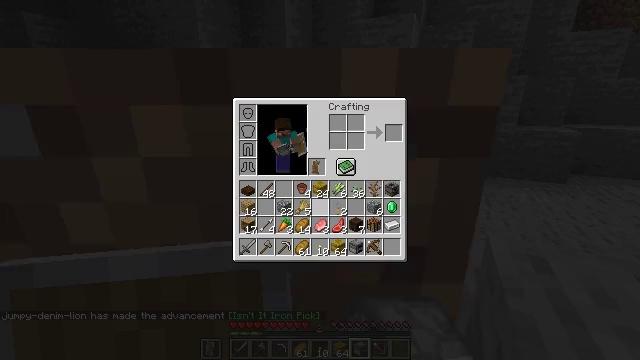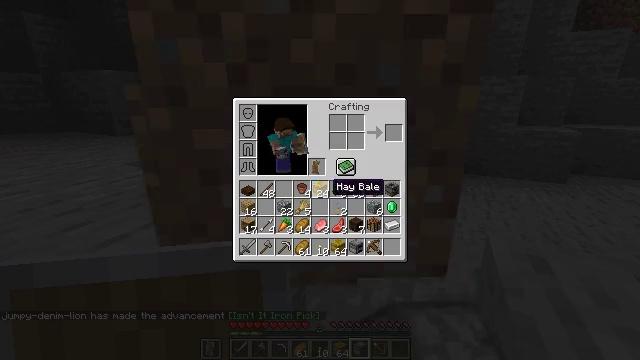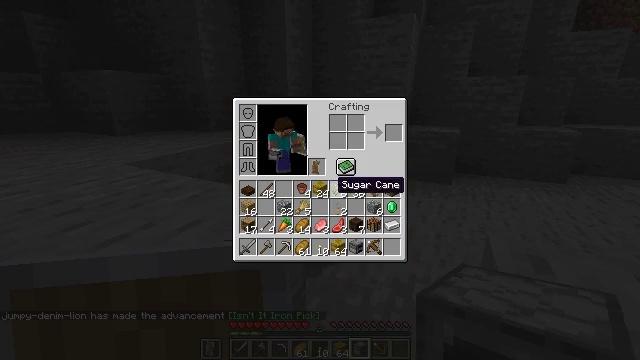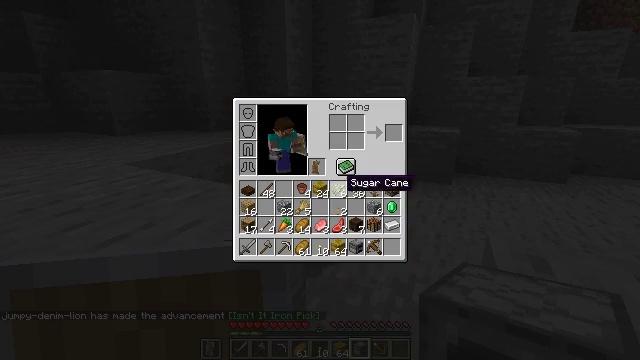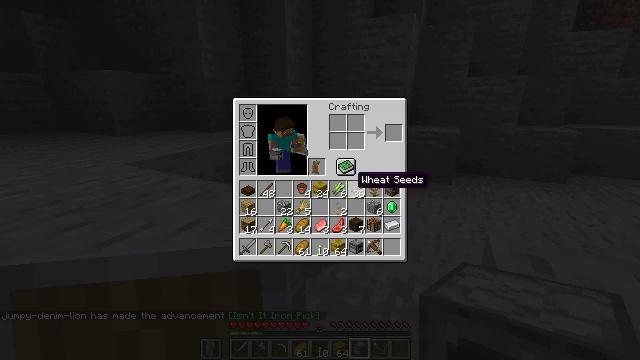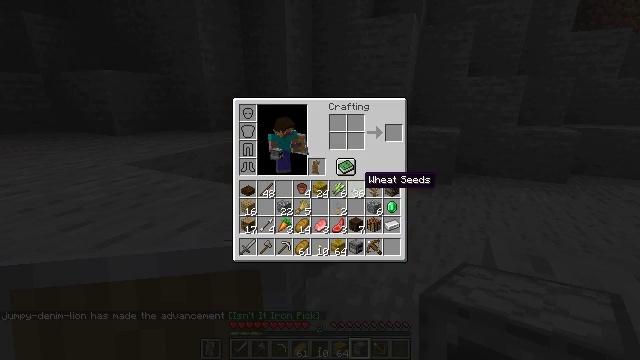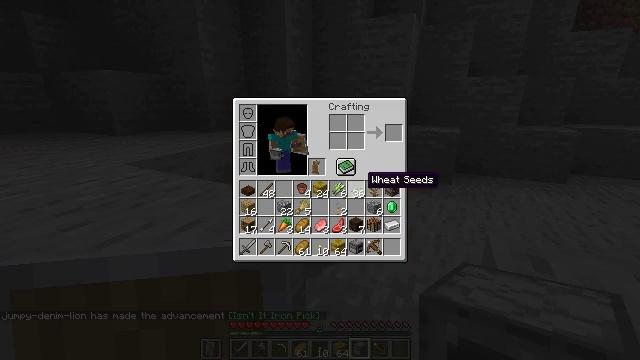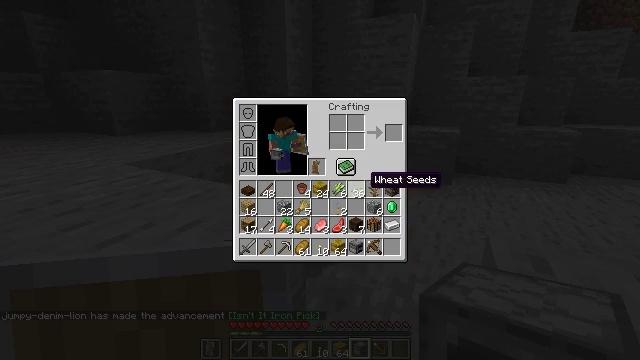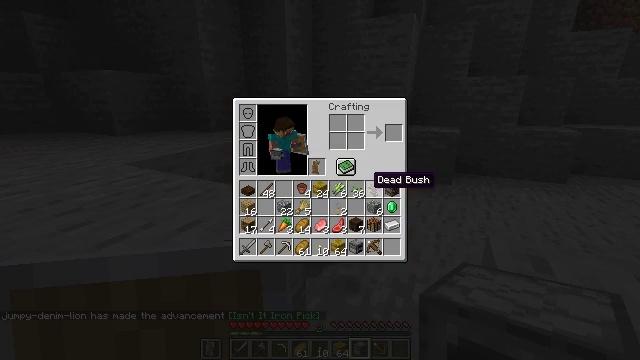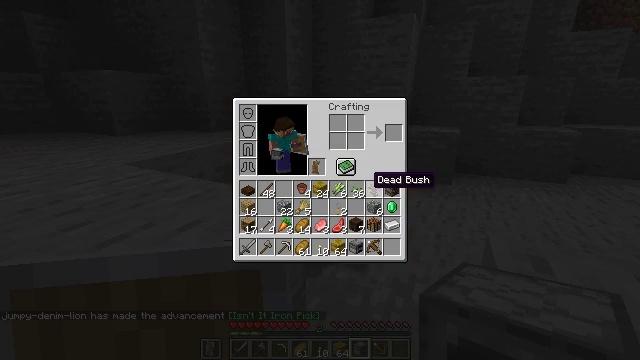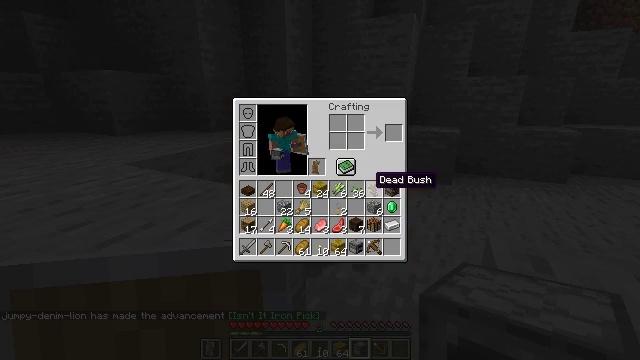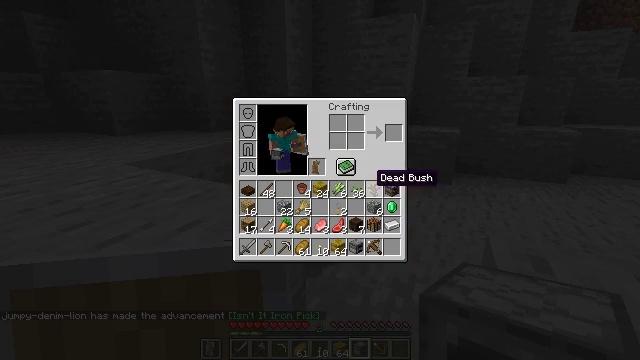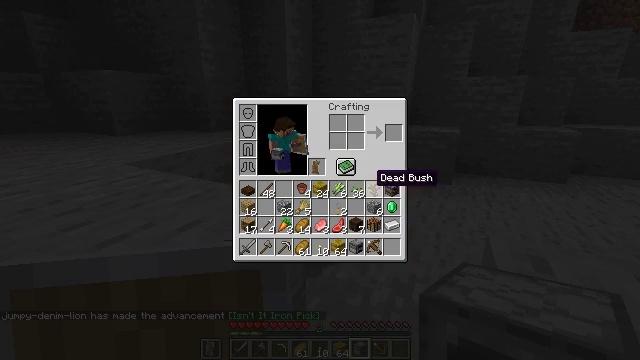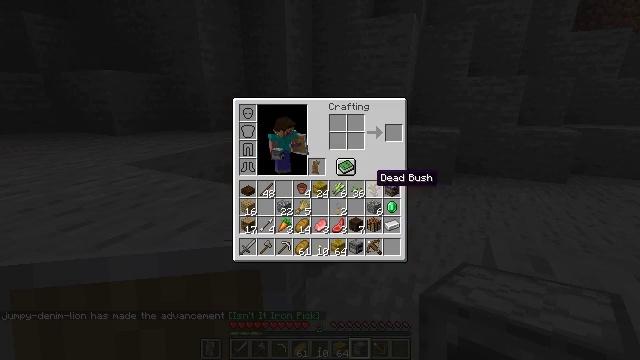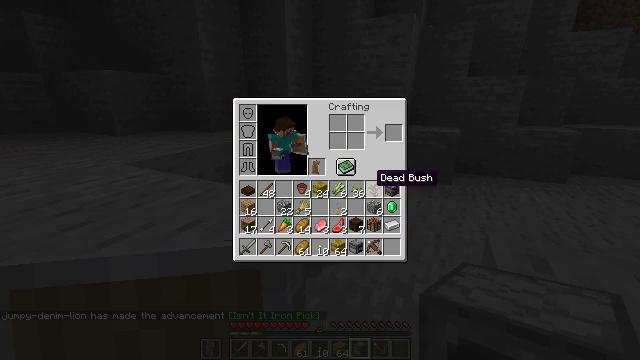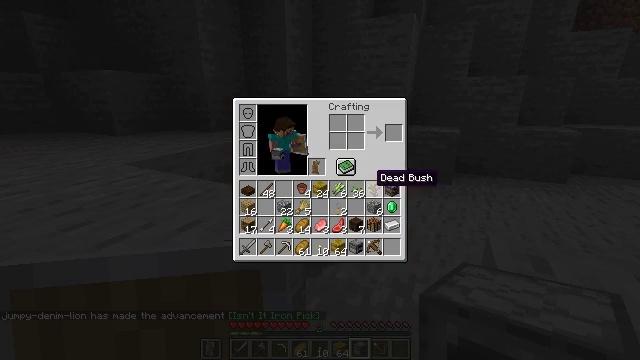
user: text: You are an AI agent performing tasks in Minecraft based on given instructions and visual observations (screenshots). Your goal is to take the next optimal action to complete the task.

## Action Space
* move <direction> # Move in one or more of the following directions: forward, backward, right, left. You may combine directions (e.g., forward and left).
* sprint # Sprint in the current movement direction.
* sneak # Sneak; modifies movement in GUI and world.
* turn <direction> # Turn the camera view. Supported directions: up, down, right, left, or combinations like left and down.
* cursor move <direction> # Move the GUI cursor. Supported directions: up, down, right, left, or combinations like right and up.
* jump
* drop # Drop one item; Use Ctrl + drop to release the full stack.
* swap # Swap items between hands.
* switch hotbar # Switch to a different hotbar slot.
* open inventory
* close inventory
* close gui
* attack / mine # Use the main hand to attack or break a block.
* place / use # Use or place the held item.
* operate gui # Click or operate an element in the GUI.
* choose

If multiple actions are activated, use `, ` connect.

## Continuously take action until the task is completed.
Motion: motion action
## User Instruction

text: Drop a dead bush.
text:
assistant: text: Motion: sprint, cursor move right, open gui
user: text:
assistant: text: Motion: sprint
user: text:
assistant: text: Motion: sprint, cursor move right
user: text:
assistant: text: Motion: sprint, cursor move right
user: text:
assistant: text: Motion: sprint, cursor move right
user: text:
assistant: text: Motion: sprint
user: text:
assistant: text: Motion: sprint
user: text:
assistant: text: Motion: sprint
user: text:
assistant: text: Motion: sprint
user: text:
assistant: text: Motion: sprint
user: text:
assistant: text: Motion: sprint
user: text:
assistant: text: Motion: sprint
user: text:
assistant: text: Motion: sprint
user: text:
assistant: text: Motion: sprint
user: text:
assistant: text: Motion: sprint
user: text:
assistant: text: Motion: sprint
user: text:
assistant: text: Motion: sprint, drop
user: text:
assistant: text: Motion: sprint, drop
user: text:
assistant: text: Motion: sprint, drop
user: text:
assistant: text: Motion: sprint, cursor move down
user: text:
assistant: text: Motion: sprint, cursor move down
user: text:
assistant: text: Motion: sprint